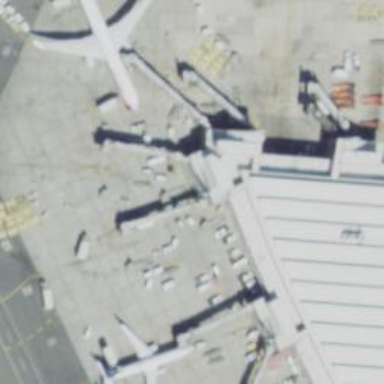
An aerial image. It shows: Airport gate.